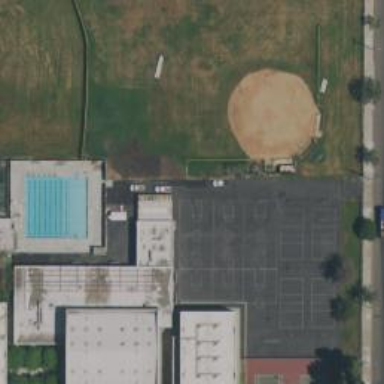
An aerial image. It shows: School building.